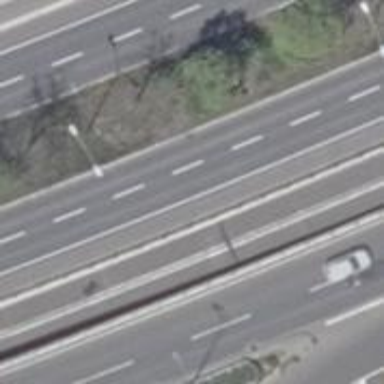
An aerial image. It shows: Asphalt path with cycleway alongside.